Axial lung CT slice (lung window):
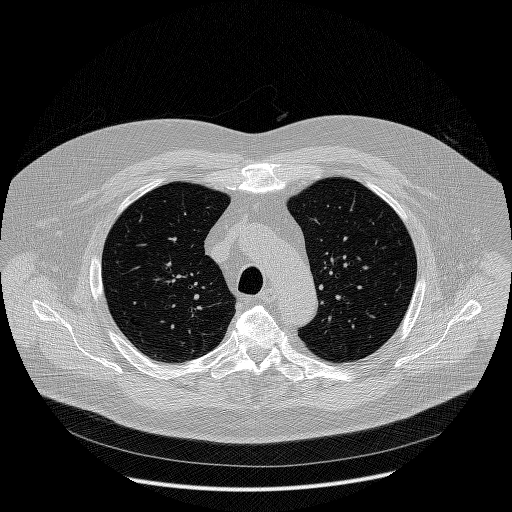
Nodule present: no